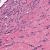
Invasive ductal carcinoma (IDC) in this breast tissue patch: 1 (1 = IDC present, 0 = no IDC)